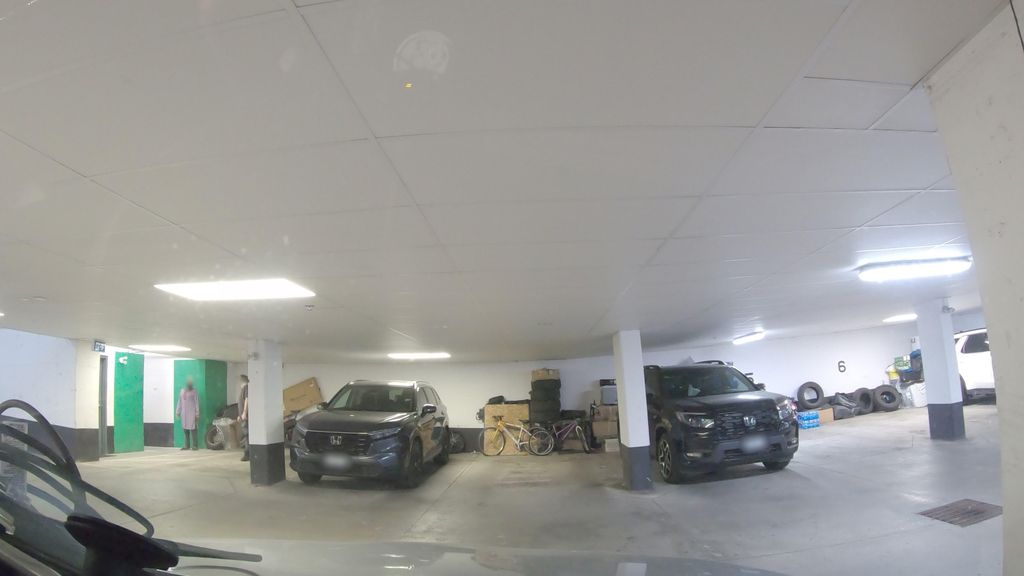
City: toronto